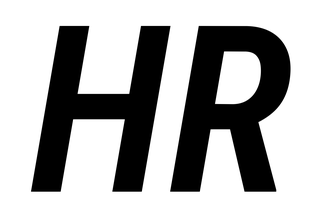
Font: Roboto-Italic_Condensed_SemiBold_Italic